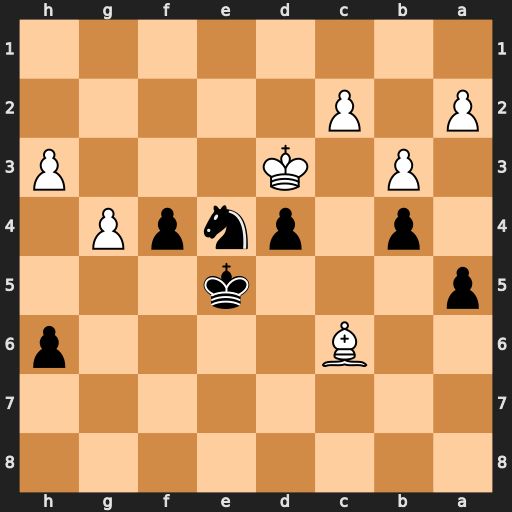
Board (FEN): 8/8/2B4p/p3k3/1p1pnpP1/1P1K3P/P1P5/8
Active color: b
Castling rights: -
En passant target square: -
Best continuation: Nf2+ Kd2 Nxh3